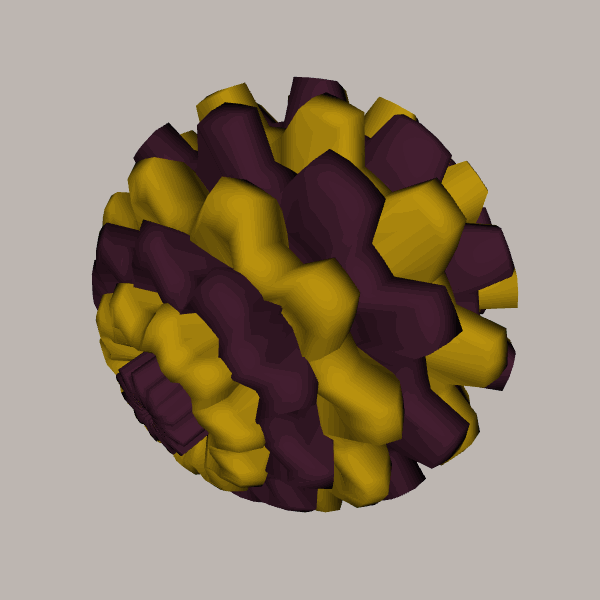
Background: light